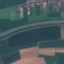
Land use / land cover class: Highway